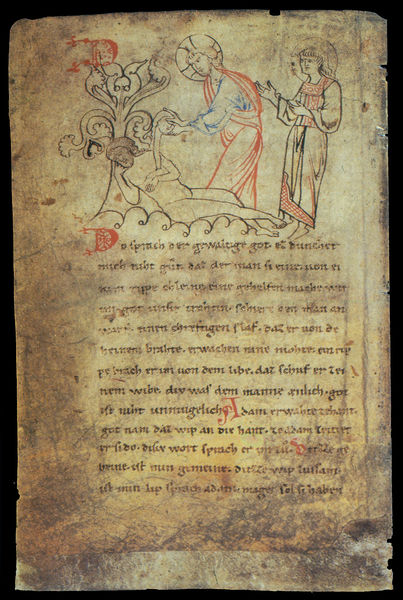
Titel: Millstätter Genesis
Institution: Klagenfurt, Kärntner Landesarchiv
Schlagwörter: baum, blau, fuß, gott, mann, nackt, schlaf, wasser, schwarz, zeichnung, rot, alt, bibel, mensch, tot, boden, gewand, blatt, schrift, krank, buch, text, initiale, medizin, blat, buchseite, pergament, heiligenschein, nimbus, christus, jesus, totenbett, leiden, mittelalter, segen, heiliger, heilige, schriftstück, jünger, heilig, maria, heilung, laube, letter, handschrift, testament, latein, wunder, buchmalerei, lazarus, majuskel, rot blau, psalter, erweckung, initialie, w<asser